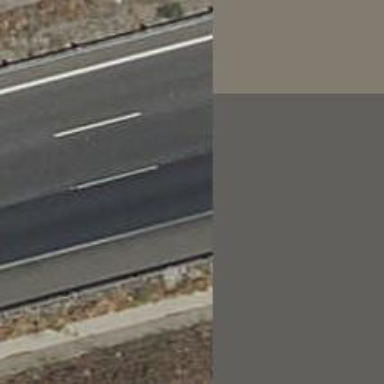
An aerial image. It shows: Paved motorway.